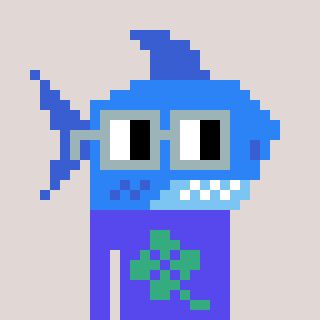
a pixel art character with square dark gray glasses, a shark-shaped head and a computerblue-colored body on a warm background